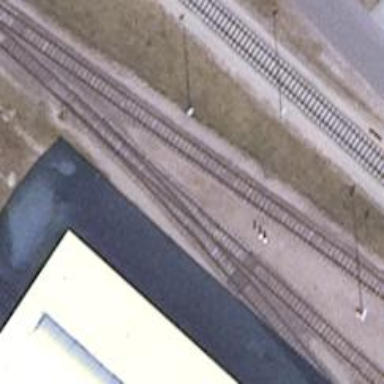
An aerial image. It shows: Railway switch.